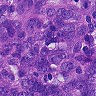
Metastatic tissue present: yes